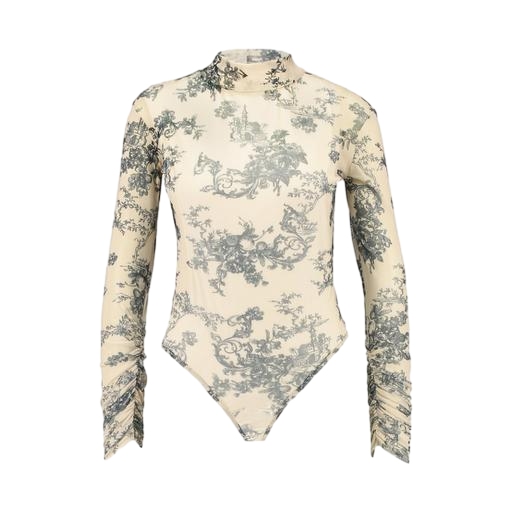
high-neck top, long sleeved and cameo print, gray lavish print jersey turtleneck, white background